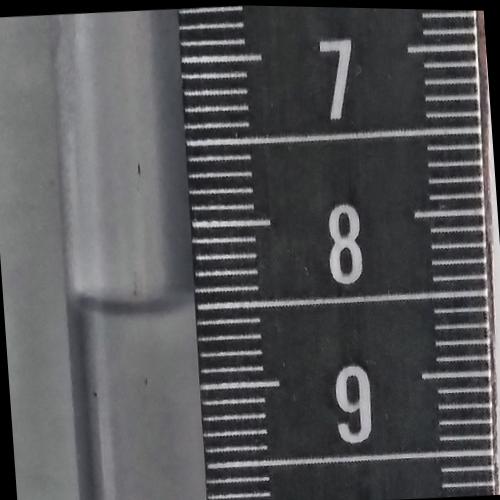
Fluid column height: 8.5 cm